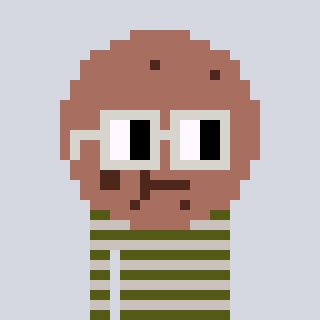
a pixel art character with square light gray glasses, a cookie-shaped head and a foggrey-colored body on a cool background